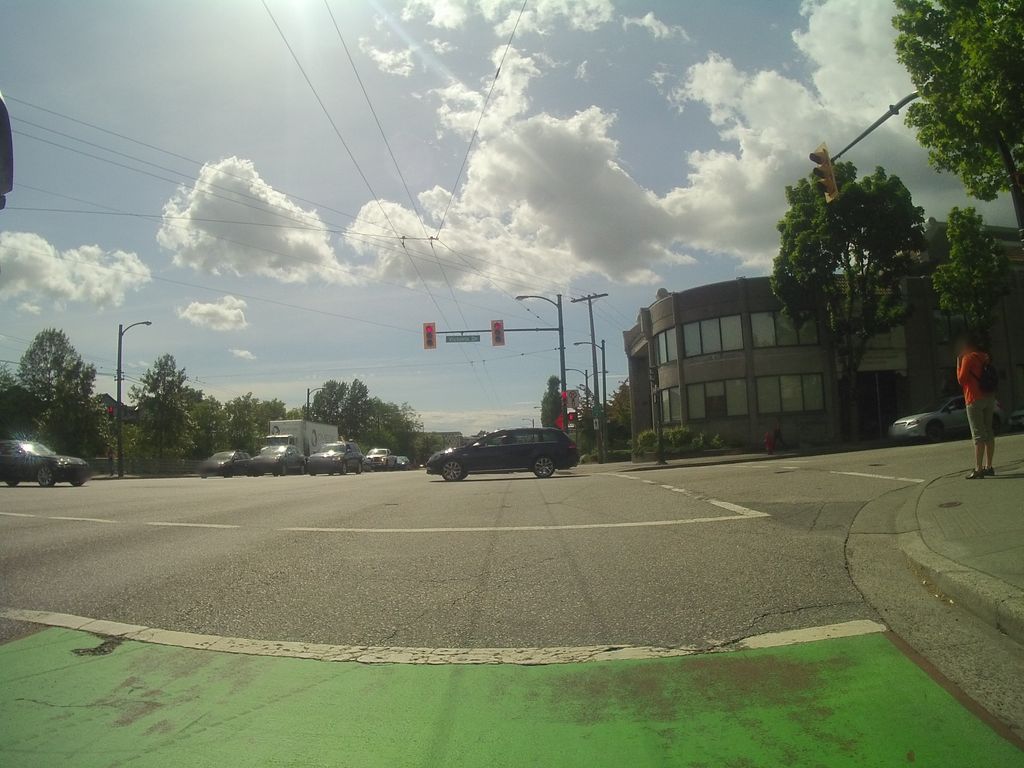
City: vancouver